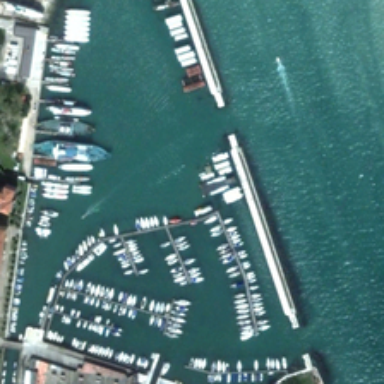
The port with seawalls is built near some houses and buildings .